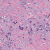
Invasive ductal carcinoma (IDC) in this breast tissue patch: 1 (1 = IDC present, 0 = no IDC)